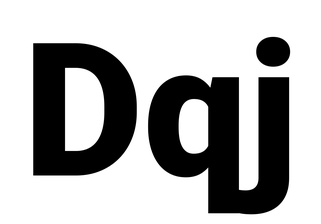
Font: Roboto_Black